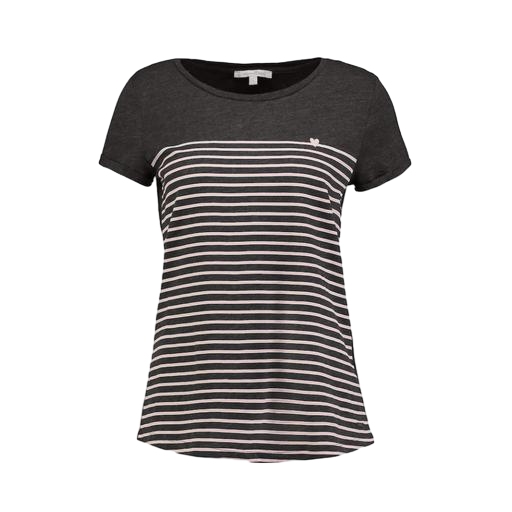
black women's stripe t, black women's striped t-shirt, black contrast stripe t-shirt, white background